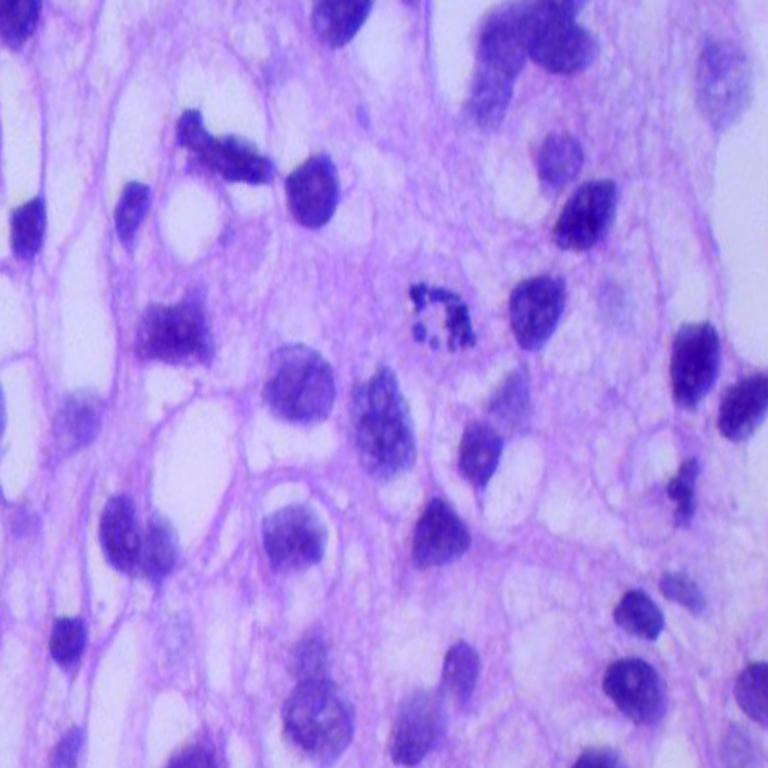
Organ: lung
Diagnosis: squamous carcinomas